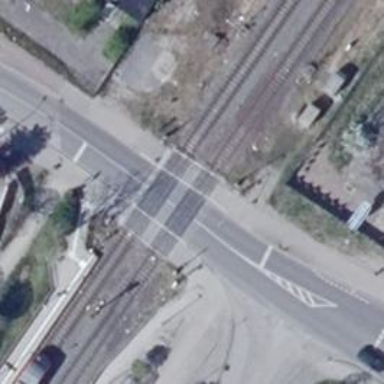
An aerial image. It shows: Full railway crossing barrier.